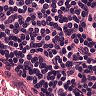
Metastatic tissue present: no